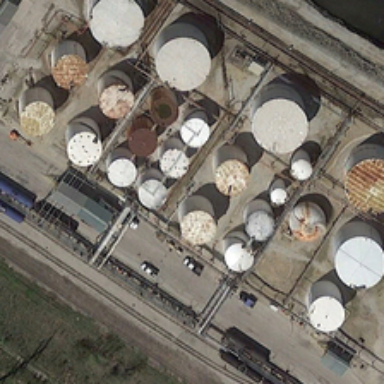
Many storage tanks are near a piece of meadow and a river .